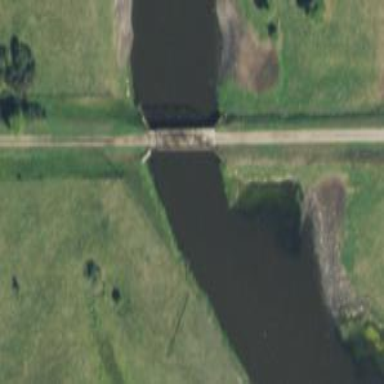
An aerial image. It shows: Track road with truss bridge.